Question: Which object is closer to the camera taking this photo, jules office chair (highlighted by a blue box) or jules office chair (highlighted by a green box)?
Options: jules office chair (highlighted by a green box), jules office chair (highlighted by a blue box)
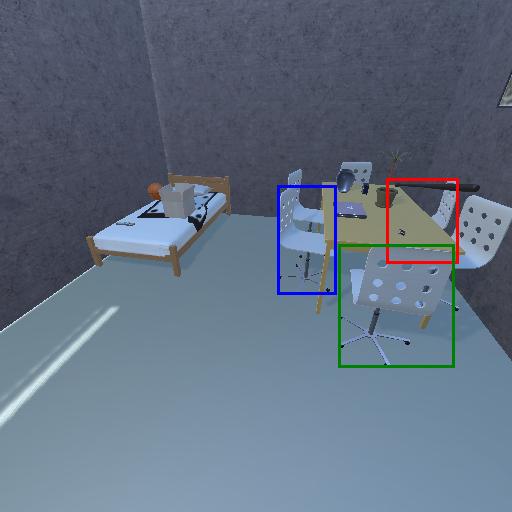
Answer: jules office chair (highlighted by a green box)